Question: Resource:
'''
angular.module('TicketService', ['ngResource'])
.factory('Ticket', ['$resource', function($resource){
var Ticket = $resource('/api/tickets/:id1/:action/:id2',
{
id1:'@id'
},
{
list: {
method: 'GET'
},
listByOwner: {
method: 'GET',
params: {
action:'owner',
id1:"@id"
}
}
update: {
method: 'PUT',
params:{}
}
});
return ticket;
}]);
'''
Query:
'''
$scope.userTickets = Ticket.listByOwner({
id : $rootScope.user.id
}, function(){
//success
}, function(response){});
'''
Result:

Angularjs builds a wrong url, '/api/tickets' but it should be '/api/tickets/2/owner'. Any ideas why?
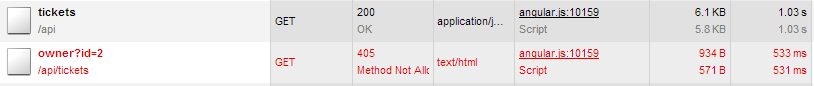
Answer: The '@' indicates that angular should look for the attribute on the data object, which is the second parameter (optional) in the Ticket service methods. In the first parameter you specify the request parameters. There are two ways you can fix this:
-
'''
$scope.userTickets = Ticket.listByOwner({},{
id : $rootScope.user.id
}, function(){
//success
}, function(response){});
'''
- 'id''id1'
'''
$scope.userTickets = Ticket.listByOwner({
id1 : $rootScope.user.id
}, function(){
//success
}, function(response){});
'''